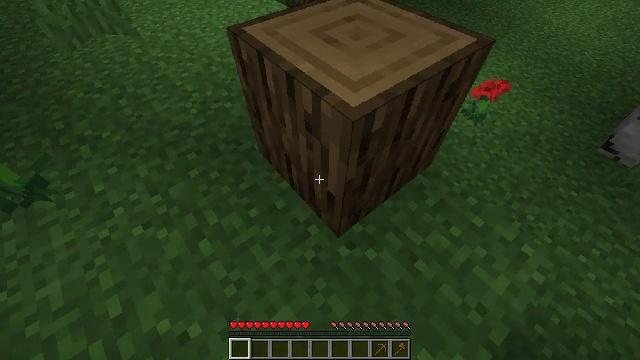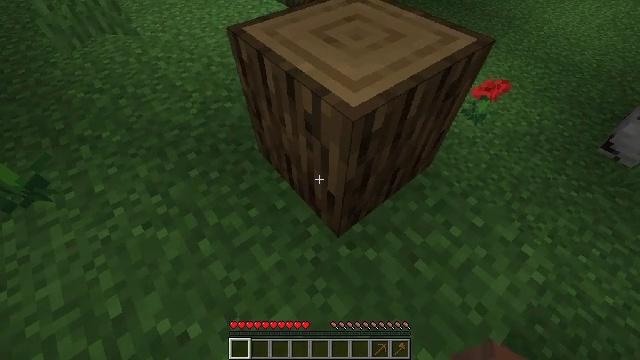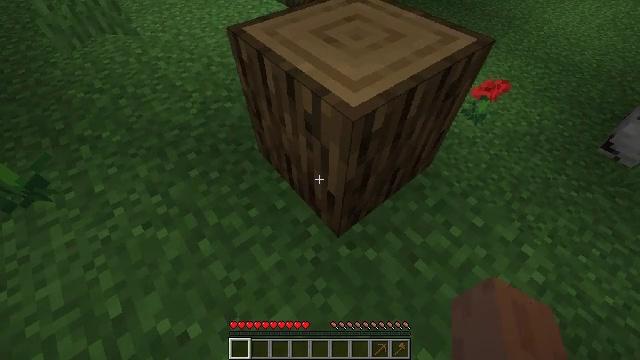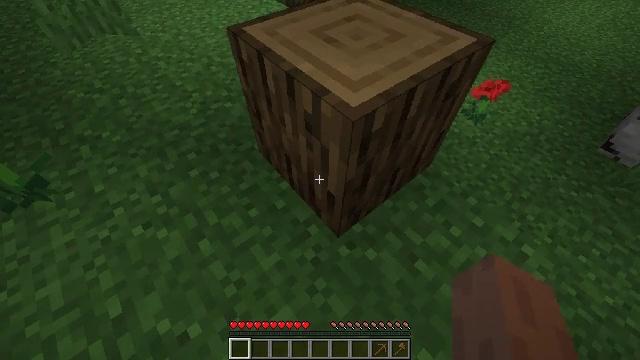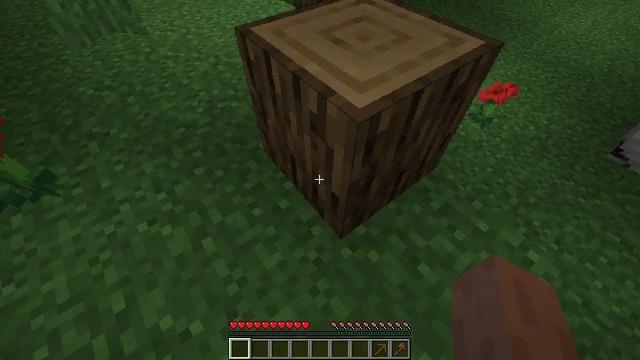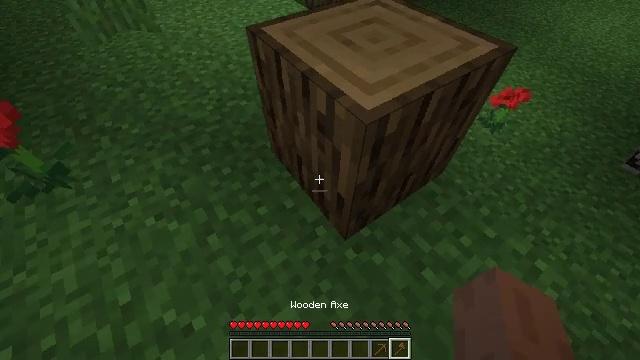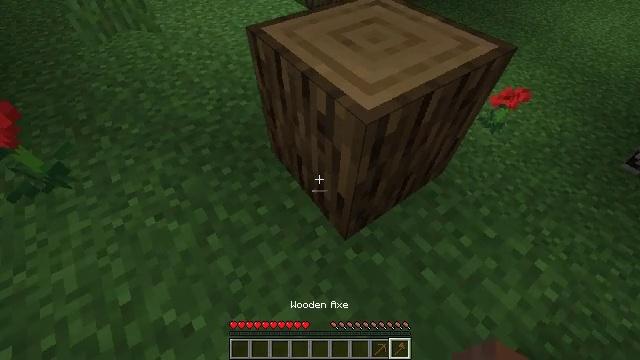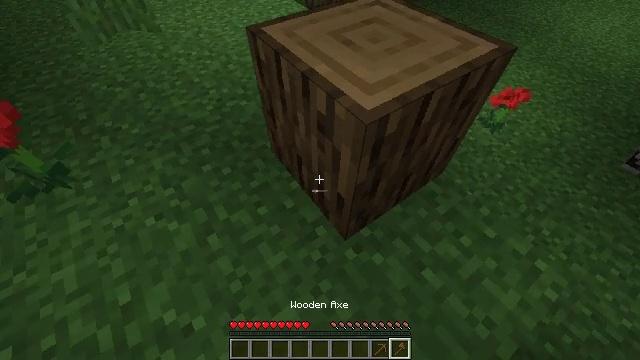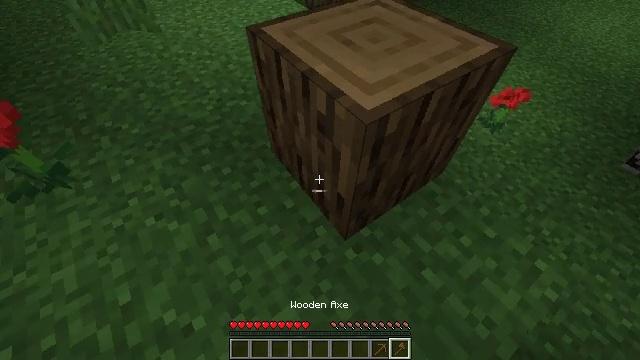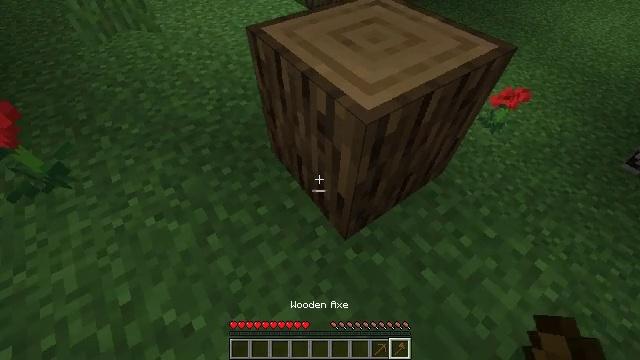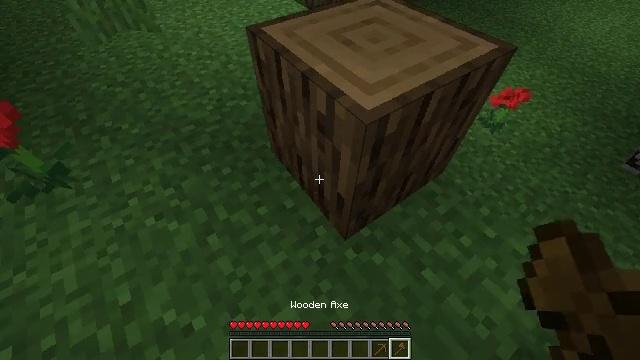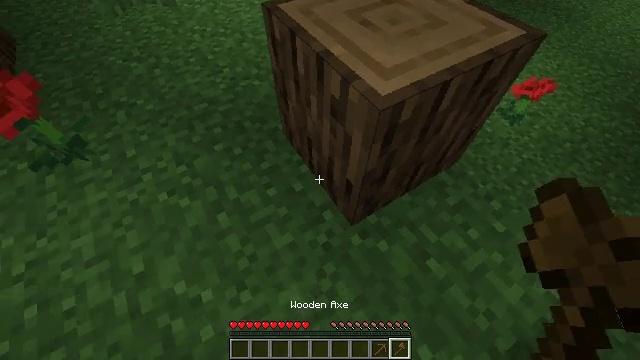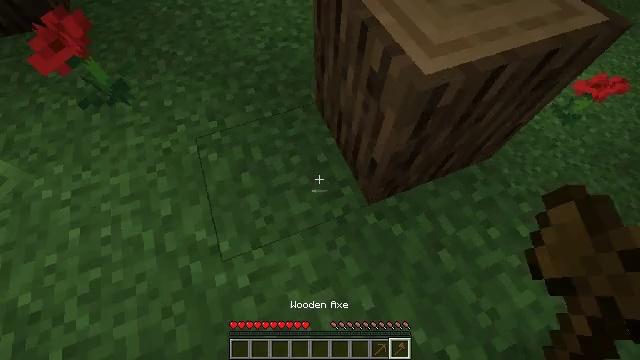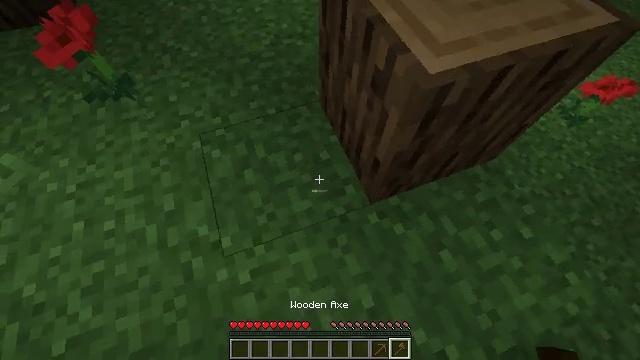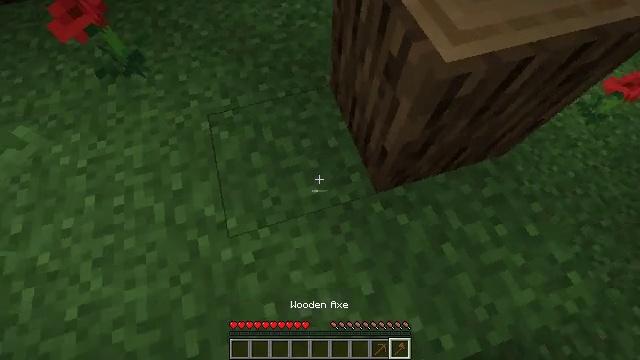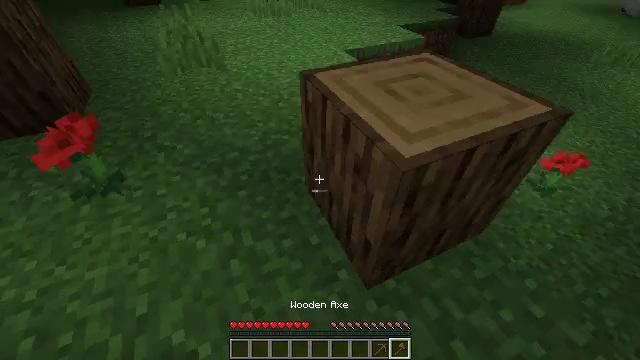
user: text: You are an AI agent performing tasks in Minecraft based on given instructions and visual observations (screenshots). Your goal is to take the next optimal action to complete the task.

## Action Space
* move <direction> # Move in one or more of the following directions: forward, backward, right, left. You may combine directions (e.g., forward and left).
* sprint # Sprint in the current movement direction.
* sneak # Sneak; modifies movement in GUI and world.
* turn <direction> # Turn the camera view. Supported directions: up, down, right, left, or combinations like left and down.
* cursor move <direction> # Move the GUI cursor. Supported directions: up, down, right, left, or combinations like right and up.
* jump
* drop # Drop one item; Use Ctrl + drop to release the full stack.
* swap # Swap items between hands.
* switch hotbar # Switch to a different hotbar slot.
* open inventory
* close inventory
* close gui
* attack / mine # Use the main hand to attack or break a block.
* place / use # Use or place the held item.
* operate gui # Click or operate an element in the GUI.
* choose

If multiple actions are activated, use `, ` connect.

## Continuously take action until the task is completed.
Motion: motion action
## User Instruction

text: Trim the tree by mining oak leaves.
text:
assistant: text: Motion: no_op
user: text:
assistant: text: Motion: no_op
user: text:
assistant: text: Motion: no_op
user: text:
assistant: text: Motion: turn left
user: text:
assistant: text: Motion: turn left
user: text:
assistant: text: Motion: no_op
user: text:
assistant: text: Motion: no_op
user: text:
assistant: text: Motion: no_op
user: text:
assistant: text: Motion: no_op
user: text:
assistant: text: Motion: no_op
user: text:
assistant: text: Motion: turn left and down
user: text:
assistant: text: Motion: turn left and down
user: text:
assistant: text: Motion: turn left
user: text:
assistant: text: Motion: turn left and down
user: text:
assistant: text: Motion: turn right and up
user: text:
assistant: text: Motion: turn right and up
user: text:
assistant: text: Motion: turn right and up
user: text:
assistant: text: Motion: no_op
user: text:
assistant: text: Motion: no_op
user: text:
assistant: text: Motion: no_op
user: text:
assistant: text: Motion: no_op
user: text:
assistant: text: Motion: turn up
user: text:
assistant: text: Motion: turn right and up
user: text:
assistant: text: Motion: no_op
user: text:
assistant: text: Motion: turn right and down
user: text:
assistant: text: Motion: turn right and down
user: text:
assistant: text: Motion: no_op
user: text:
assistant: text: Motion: turn left and down
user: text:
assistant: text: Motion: turn left and down
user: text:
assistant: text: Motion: turn left and down